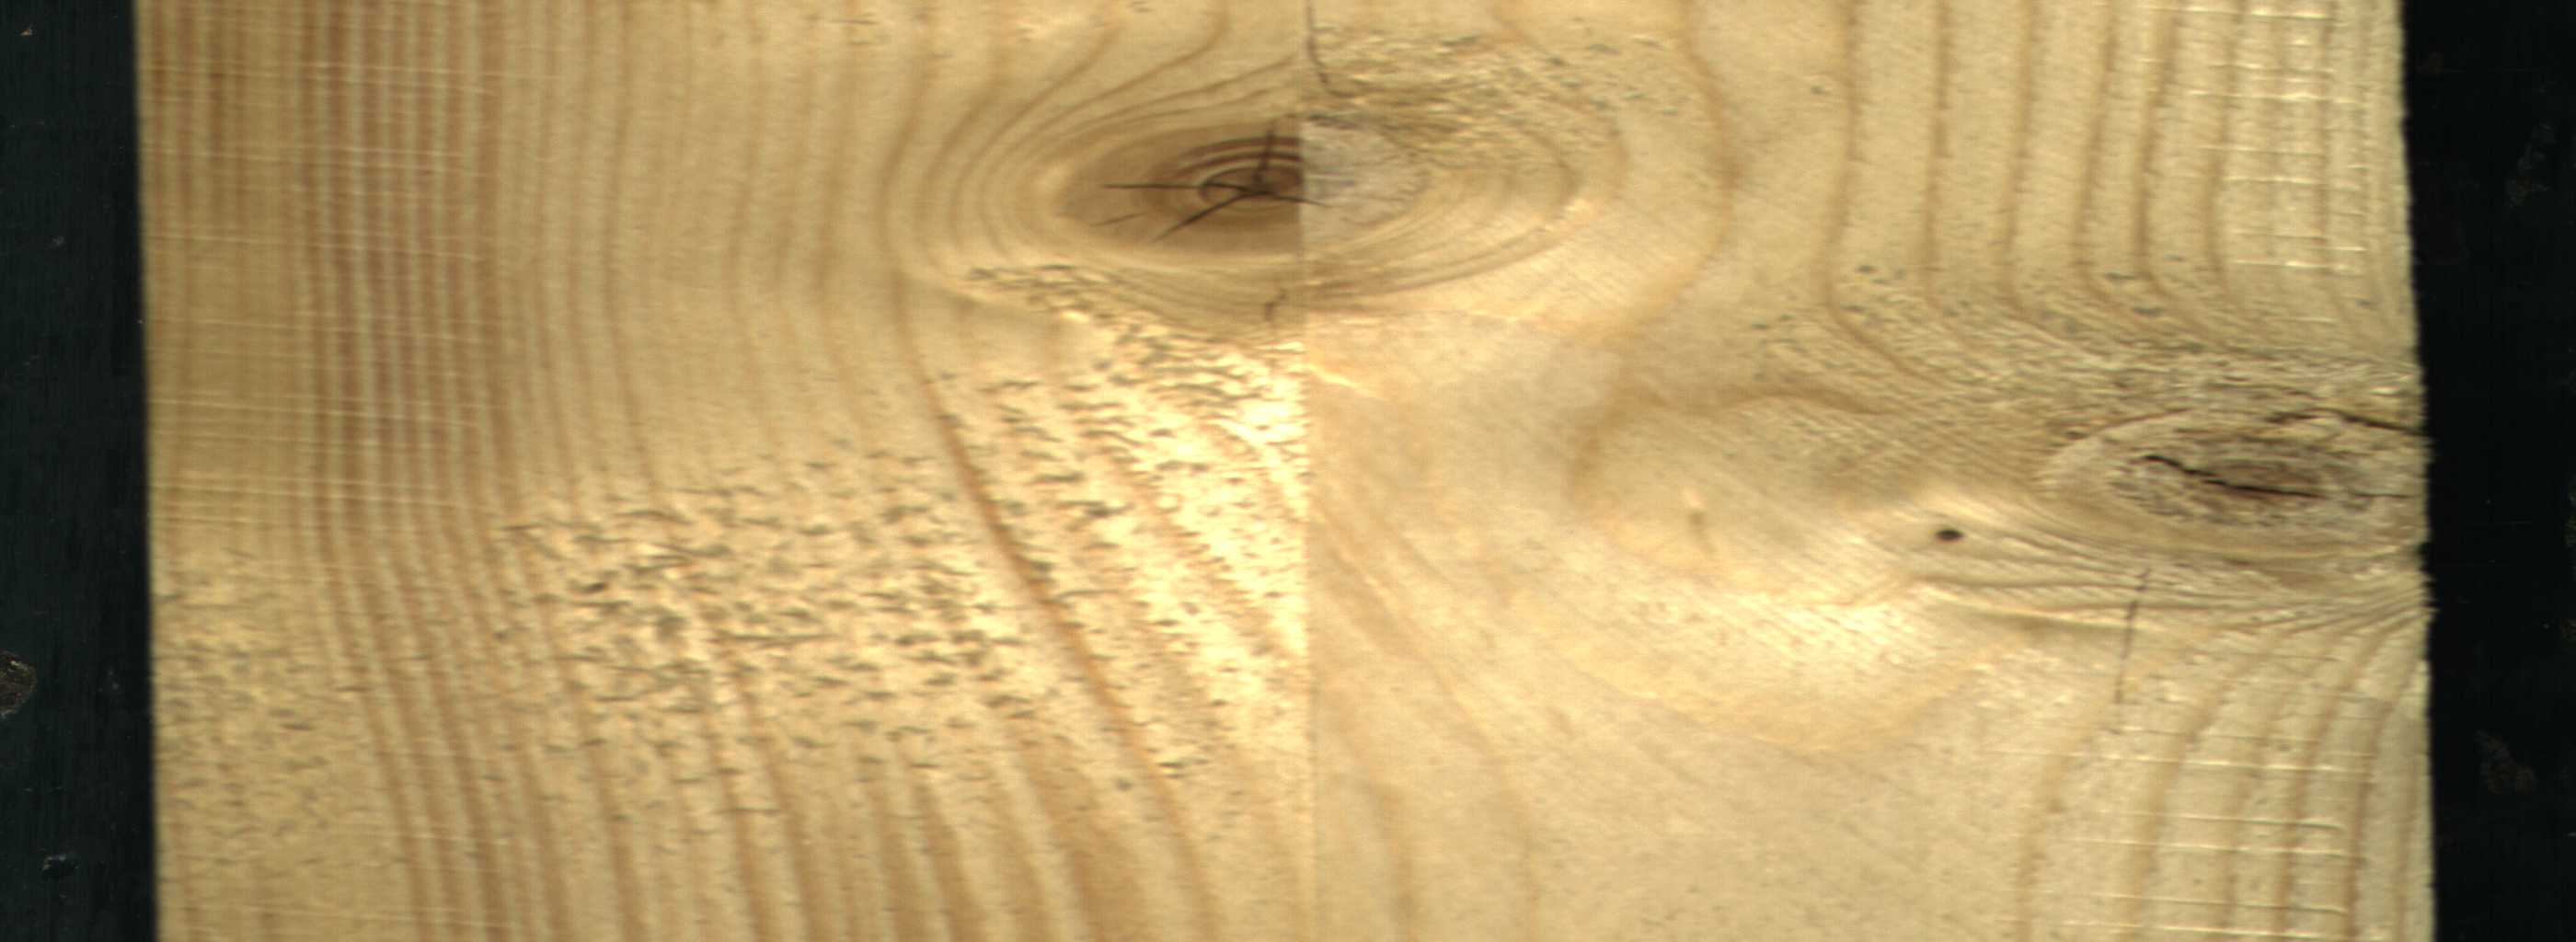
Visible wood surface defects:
knot_with_crack
knot_with_crack
Dead_Knot